Field crop: maize
Growth stage: 2
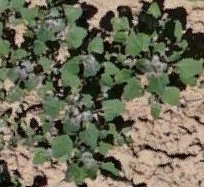
Species: chenopodium